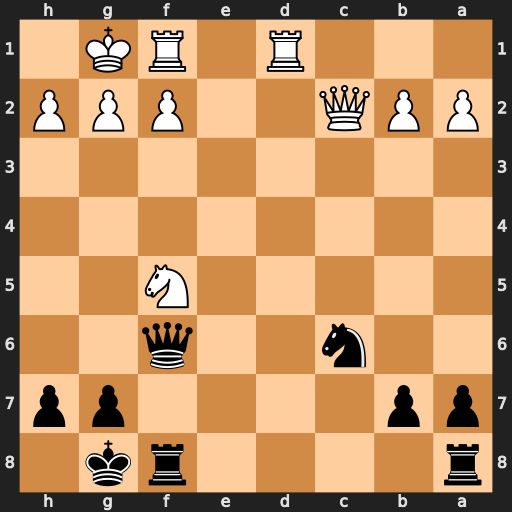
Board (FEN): r4rk1/pp4pp/2n2q2/5N2/8/8/PPQ2PPP/3R1RK1
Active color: b
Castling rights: -
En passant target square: -
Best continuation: Qxf5 Qxf5 Rxf5